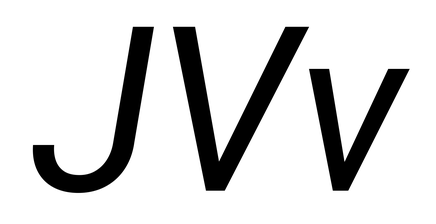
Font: Roboto-Italic_Italic